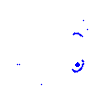
Particle: electron